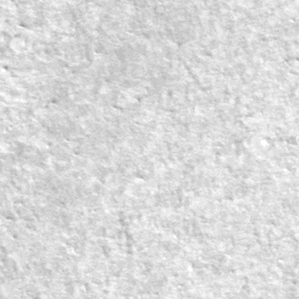
Label: frost